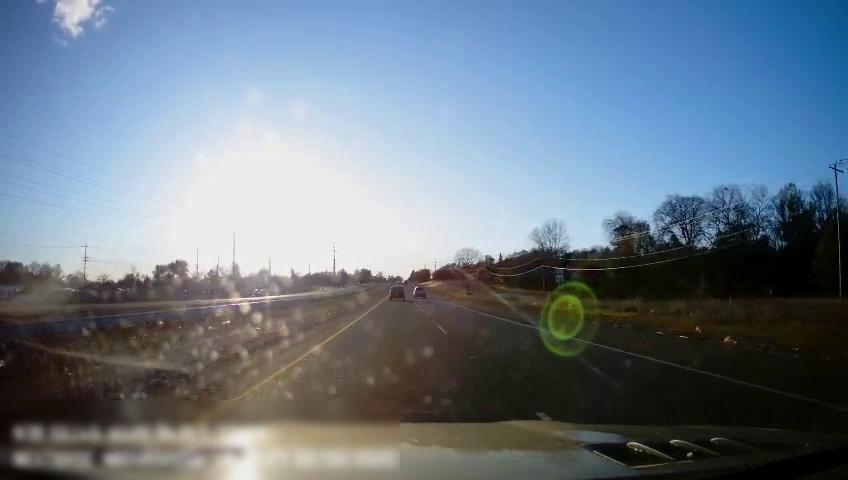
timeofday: Day
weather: Sunny
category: Drivable Space
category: Drivable Space
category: Vehicles | Truck
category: Vehicles | SUV
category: Lanes | Current Lane
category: Lanes | Current Lane
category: Lanes | Alternate Lane
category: Traffic | Signs